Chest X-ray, AP view. Patient: 46 years old, sex M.
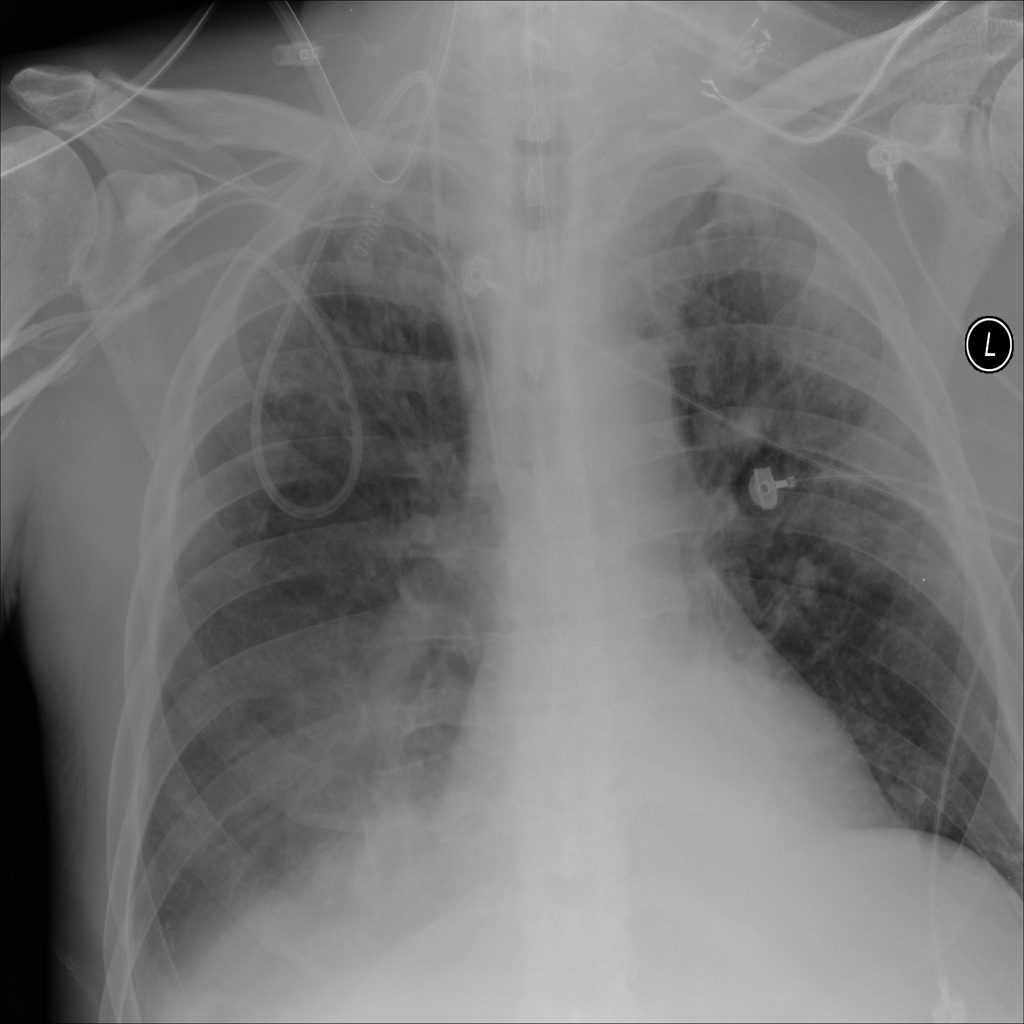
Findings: Effusion, Infiltration